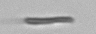
Label: fiber